Interaction volume radius: 5 \u00c5
Interaction volume height: 10 \u00c5
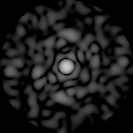
Disorder parameter: 0.8555